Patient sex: M
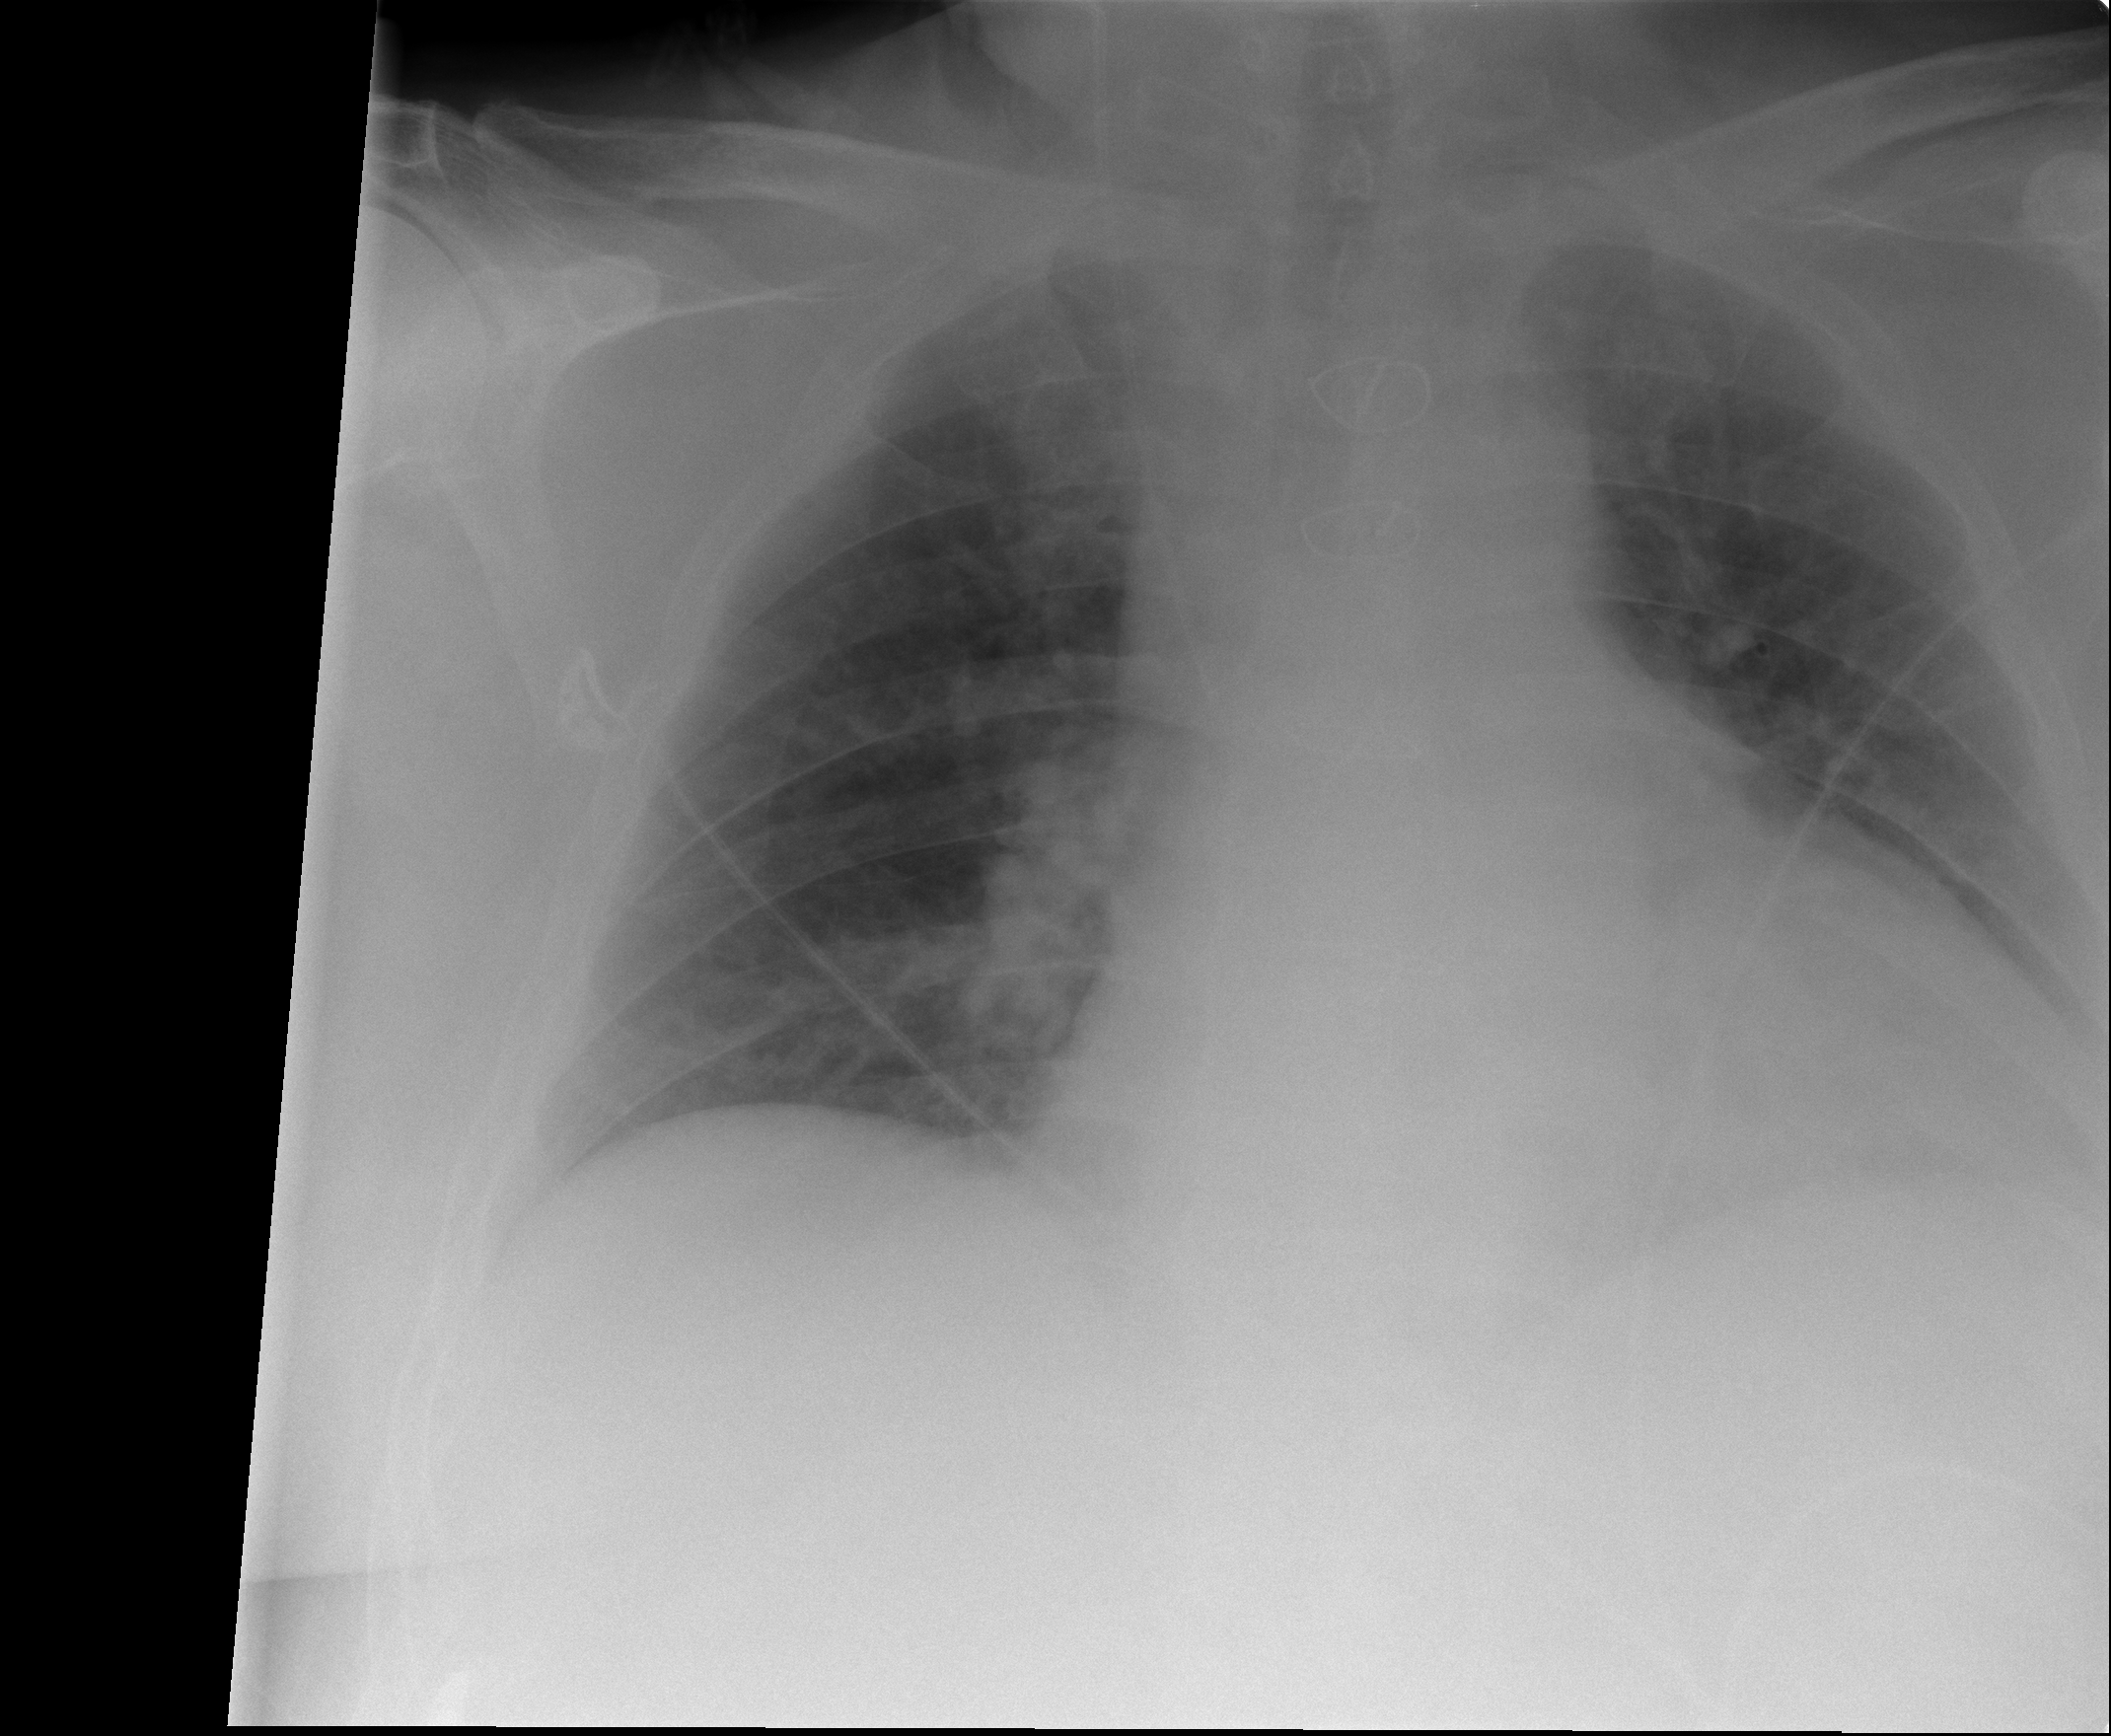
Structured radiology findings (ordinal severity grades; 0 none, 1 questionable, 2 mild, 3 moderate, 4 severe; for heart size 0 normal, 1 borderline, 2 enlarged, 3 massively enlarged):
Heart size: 2
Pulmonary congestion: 0
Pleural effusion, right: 1
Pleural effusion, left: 0
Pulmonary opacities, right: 0
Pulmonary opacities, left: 0
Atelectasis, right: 0
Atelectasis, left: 0